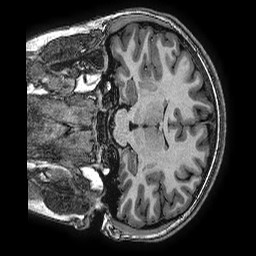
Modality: T1w
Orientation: coronal
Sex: female
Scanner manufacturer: ge
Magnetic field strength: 3 T
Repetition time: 0.0077 s
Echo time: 0.003436 s